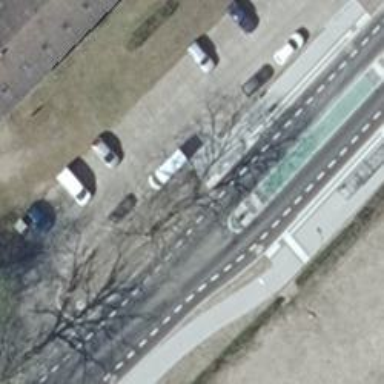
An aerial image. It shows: Unmarked crossing with pedestrian island.